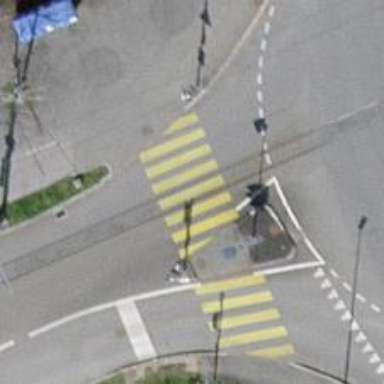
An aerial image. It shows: Crossing for the railway.